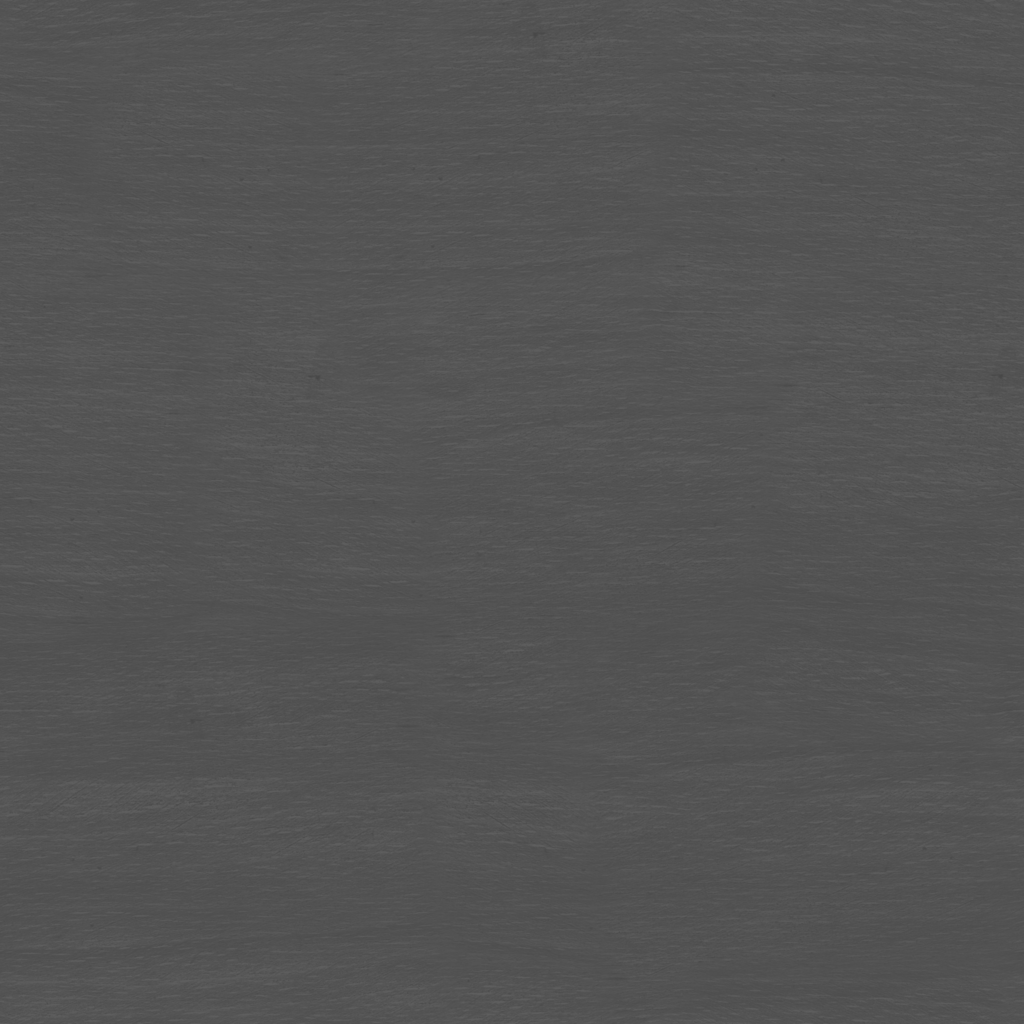
Texture map type: Roughness